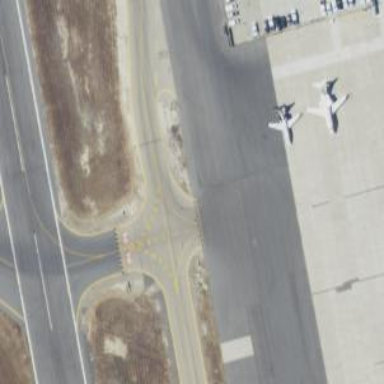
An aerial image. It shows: Asphalt taxiway in the airport.